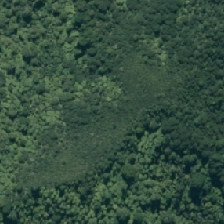
Land cover: indigenous_forest